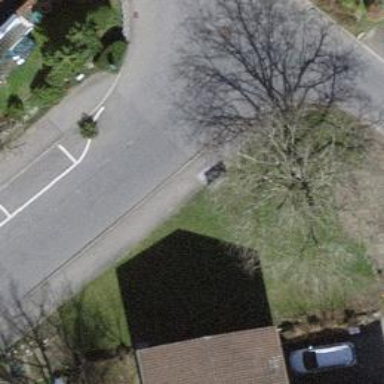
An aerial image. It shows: Unmarked crossing on footway.